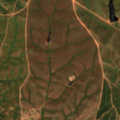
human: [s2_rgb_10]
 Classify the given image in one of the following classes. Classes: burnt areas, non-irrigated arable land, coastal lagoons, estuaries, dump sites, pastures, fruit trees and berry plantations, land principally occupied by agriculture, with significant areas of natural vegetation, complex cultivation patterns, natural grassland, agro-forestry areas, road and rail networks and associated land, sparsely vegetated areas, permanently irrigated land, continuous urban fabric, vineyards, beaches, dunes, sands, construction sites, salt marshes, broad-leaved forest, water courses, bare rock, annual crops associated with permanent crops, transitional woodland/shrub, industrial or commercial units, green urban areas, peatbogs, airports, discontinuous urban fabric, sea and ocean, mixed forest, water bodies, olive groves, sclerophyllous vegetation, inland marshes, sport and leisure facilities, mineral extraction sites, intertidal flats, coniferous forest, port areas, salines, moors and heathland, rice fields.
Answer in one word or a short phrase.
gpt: continuous urban fabric